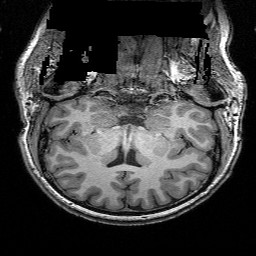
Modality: T1w
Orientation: sagittal
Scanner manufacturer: siemens
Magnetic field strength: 3 T
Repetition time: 0.02 s
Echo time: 0.005 s